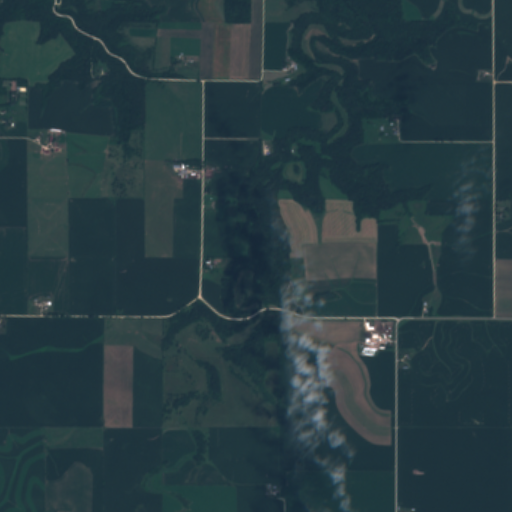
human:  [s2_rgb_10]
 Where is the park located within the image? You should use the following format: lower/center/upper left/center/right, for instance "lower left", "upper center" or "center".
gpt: The park is located in the center right of the image.
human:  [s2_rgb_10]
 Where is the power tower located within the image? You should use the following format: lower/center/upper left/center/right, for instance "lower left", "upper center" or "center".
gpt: The power tower is located in the lower of the image.
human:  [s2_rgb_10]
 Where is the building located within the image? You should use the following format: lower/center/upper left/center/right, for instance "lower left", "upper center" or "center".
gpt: The building is located in the center right of the image.
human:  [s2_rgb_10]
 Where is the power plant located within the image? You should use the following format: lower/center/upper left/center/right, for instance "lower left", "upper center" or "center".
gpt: There is no power plant in the image.